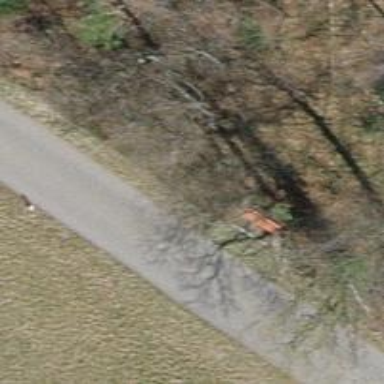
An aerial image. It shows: Bench for seating.